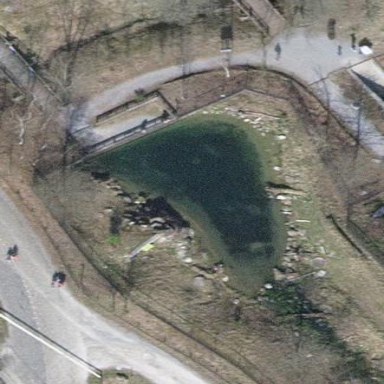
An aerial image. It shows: Peaceful pond surrounded by nature.